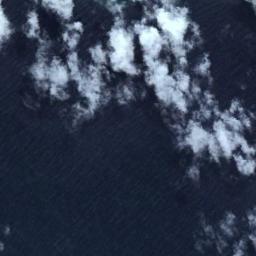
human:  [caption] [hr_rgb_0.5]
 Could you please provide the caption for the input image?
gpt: A large cloud of white clouds floated above the hills .

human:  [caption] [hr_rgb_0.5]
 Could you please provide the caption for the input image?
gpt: The cumulus clouds are located above the surface of the sea .

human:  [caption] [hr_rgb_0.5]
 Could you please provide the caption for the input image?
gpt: The white cloud is above green farmland .

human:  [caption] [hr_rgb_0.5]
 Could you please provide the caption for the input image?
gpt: Sparse white clouds on green earth .

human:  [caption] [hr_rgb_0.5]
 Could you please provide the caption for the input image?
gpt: Bountiful pieces of white clouds over a deep-blue sea .